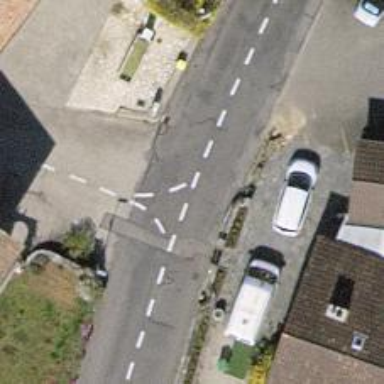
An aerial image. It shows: Asphalt road in residential area.